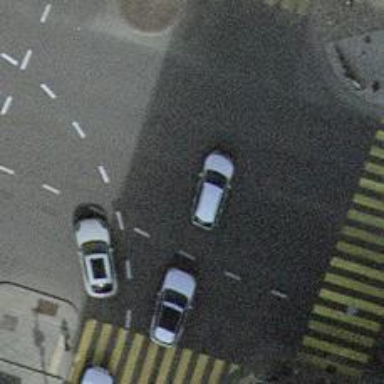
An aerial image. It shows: Road with traffic signals.